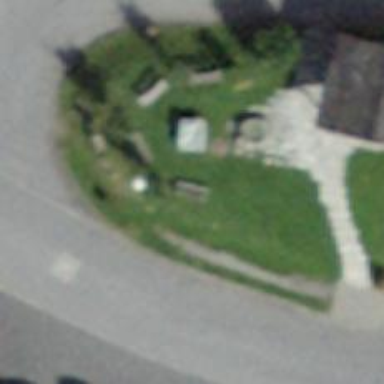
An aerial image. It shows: Bench for seating.